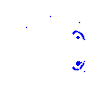
Particle: electron